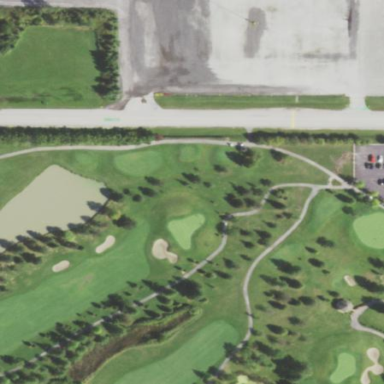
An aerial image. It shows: Grassy area designated as golf fairway.